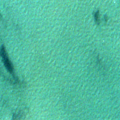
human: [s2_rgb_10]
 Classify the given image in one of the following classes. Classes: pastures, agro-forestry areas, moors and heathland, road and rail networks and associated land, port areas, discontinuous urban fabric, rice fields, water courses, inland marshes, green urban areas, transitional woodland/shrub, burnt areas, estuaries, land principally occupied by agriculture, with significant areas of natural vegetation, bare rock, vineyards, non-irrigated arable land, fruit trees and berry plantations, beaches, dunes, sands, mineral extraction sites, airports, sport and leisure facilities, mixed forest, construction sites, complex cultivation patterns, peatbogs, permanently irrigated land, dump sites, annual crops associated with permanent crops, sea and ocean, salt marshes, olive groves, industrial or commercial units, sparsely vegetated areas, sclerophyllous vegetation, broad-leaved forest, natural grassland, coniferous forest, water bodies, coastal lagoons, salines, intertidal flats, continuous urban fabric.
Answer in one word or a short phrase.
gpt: sea and ocean